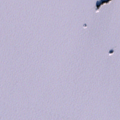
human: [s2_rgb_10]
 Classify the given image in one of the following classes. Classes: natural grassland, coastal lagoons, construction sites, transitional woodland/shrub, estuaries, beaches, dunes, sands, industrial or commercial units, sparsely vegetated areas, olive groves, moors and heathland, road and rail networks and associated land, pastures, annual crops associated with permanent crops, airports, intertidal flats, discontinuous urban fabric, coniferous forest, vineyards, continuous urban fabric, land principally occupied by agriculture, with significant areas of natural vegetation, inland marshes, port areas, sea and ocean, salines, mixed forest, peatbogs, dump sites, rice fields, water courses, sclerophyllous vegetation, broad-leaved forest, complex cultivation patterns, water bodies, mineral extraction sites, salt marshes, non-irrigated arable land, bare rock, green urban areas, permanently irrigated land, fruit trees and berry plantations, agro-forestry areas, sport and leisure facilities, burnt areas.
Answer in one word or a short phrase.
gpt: water bodies